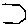
Label: hexagon